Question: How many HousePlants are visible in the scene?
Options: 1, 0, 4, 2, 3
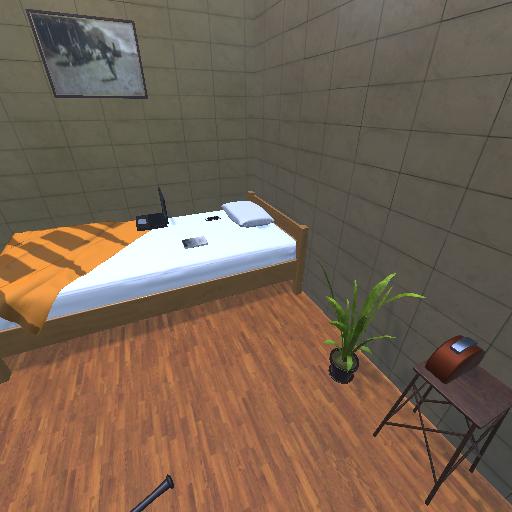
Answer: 1